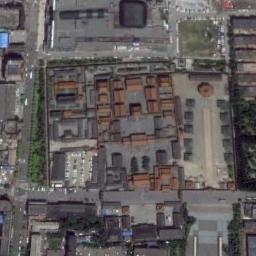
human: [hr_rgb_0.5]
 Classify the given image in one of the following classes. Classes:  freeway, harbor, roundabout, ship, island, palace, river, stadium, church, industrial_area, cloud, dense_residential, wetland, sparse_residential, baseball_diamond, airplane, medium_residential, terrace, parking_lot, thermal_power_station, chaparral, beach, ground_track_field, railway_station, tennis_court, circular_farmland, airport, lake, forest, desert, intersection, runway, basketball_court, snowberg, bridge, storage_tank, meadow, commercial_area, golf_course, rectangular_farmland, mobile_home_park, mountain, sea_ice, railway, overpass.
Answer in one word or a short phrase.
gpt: palace